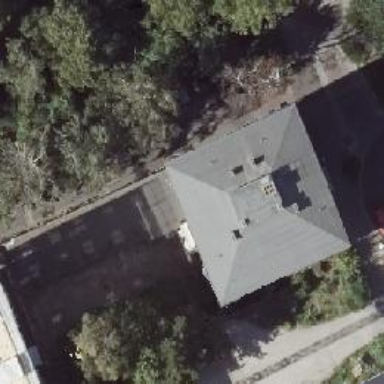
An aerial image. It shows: Group of garages.